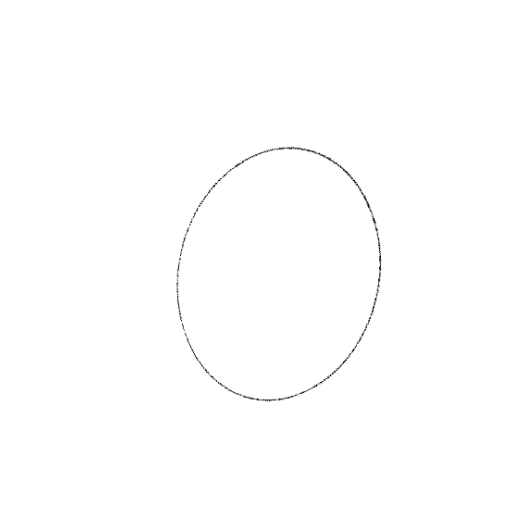
Crossing number: 0